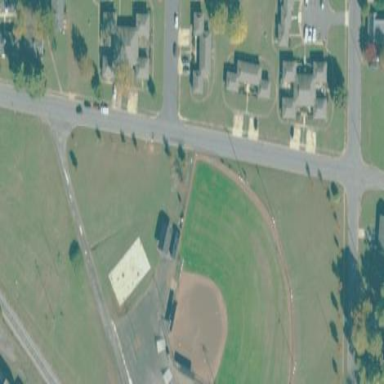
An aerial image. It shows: Baseball pitch for leisure land.